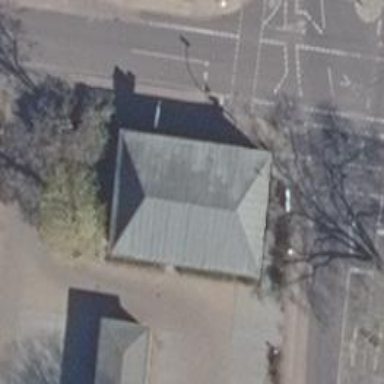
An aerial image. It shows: Bank.